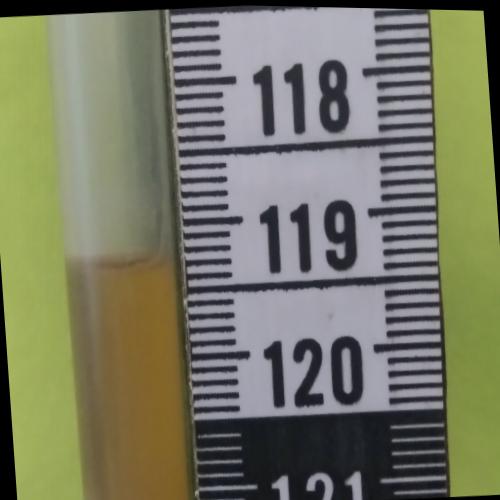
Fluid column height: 119.3 cm